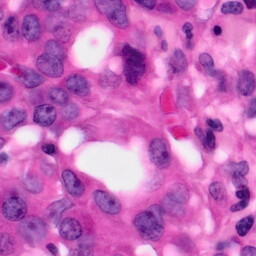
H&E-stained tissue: Pancreatic